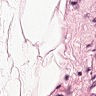
Metastatic tissue present: no